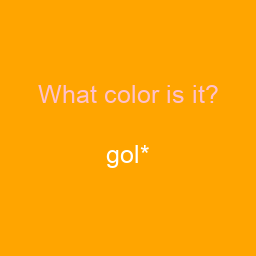
Color: white
Color name shown: gold
Background color: orange
Question text color: pink